Question: Is there a best practice on how to hash an arbitrary string into a RGB color value? Or to be more general: to 3 bytes.
You're asking: When will I ever need this? It doesn't matter to me, but imagine those tube graphs on any GitHub <URL>. There you can see something like this:

Where every colored line means a distinct git branch. The low tech approach to color these branches would be a CLUT (color lookup table). The more sophisticated version would be:
'''
$branchColor = hashStringToColor(concat($username,$branchname));
'''
Because you want a static color every time you see the branches representation. And for bonus points: How do you ensure an even color distribution of that hash function?
So the answer to my question boils down to the implementation of 'hashStringToColor()'.
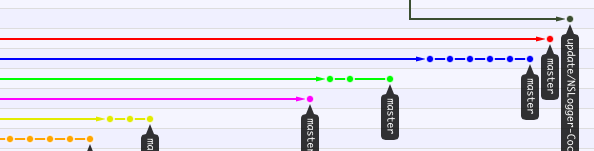
Answer: A good hash function will provide a near uniform distribution over the key space. This reduces the question to how do I convert a random 32 bit number to a 3 byte RGB space. I see nothing wrong with just taking the low 3 bytes.
'''
int hash = string.getHashCode();
int r = (hash & 0xFF0000) >> 16;
int g = (hash & 0x00FF00) >> 8;
int b = hash & 0x0000FF;
'''